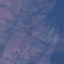
Land use / land cover: HerbaceousVegetation